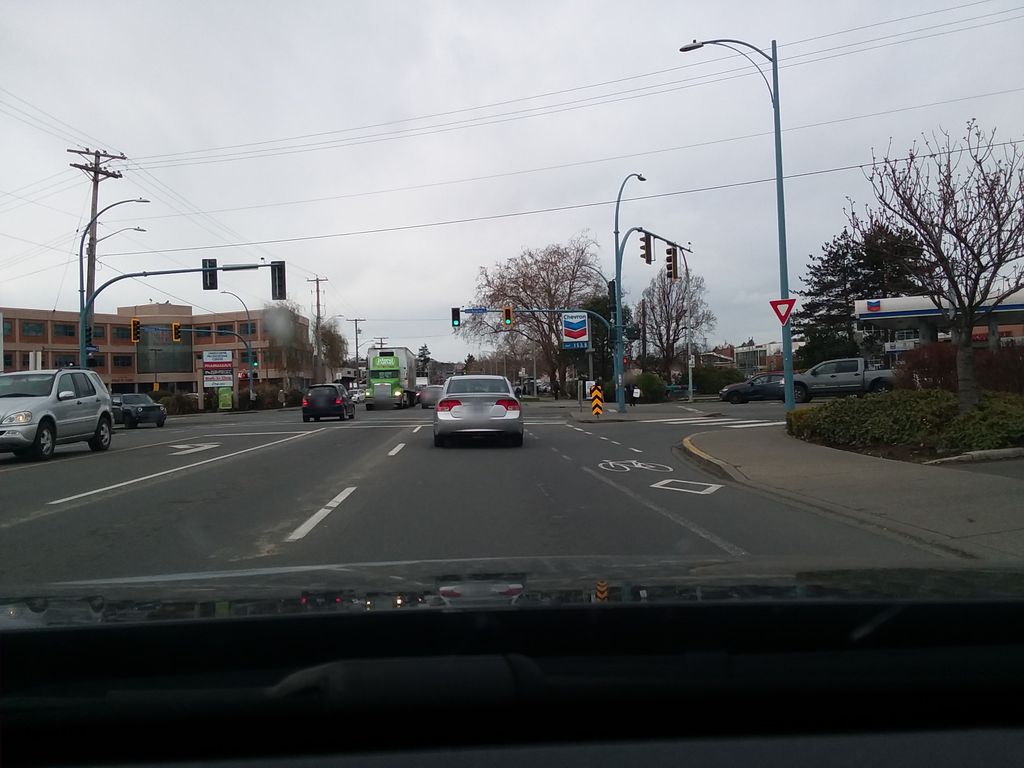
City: victoria